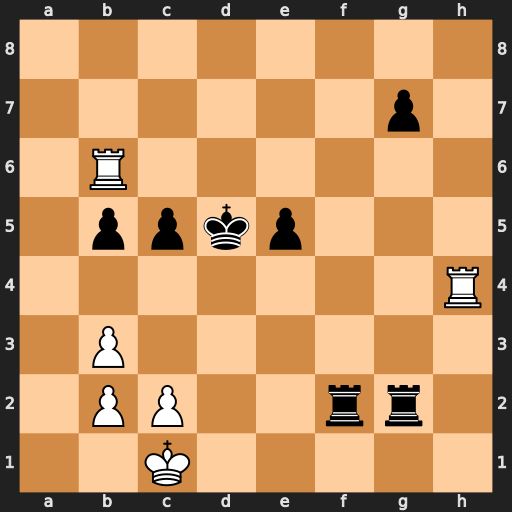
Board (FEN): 8/6p1/1R6/1ppkp3/7R/1P6/1PP2rr1/2K5
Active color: w
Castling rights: -
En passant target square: -
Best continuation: c4+ bxc4 bxc4#